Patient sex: M
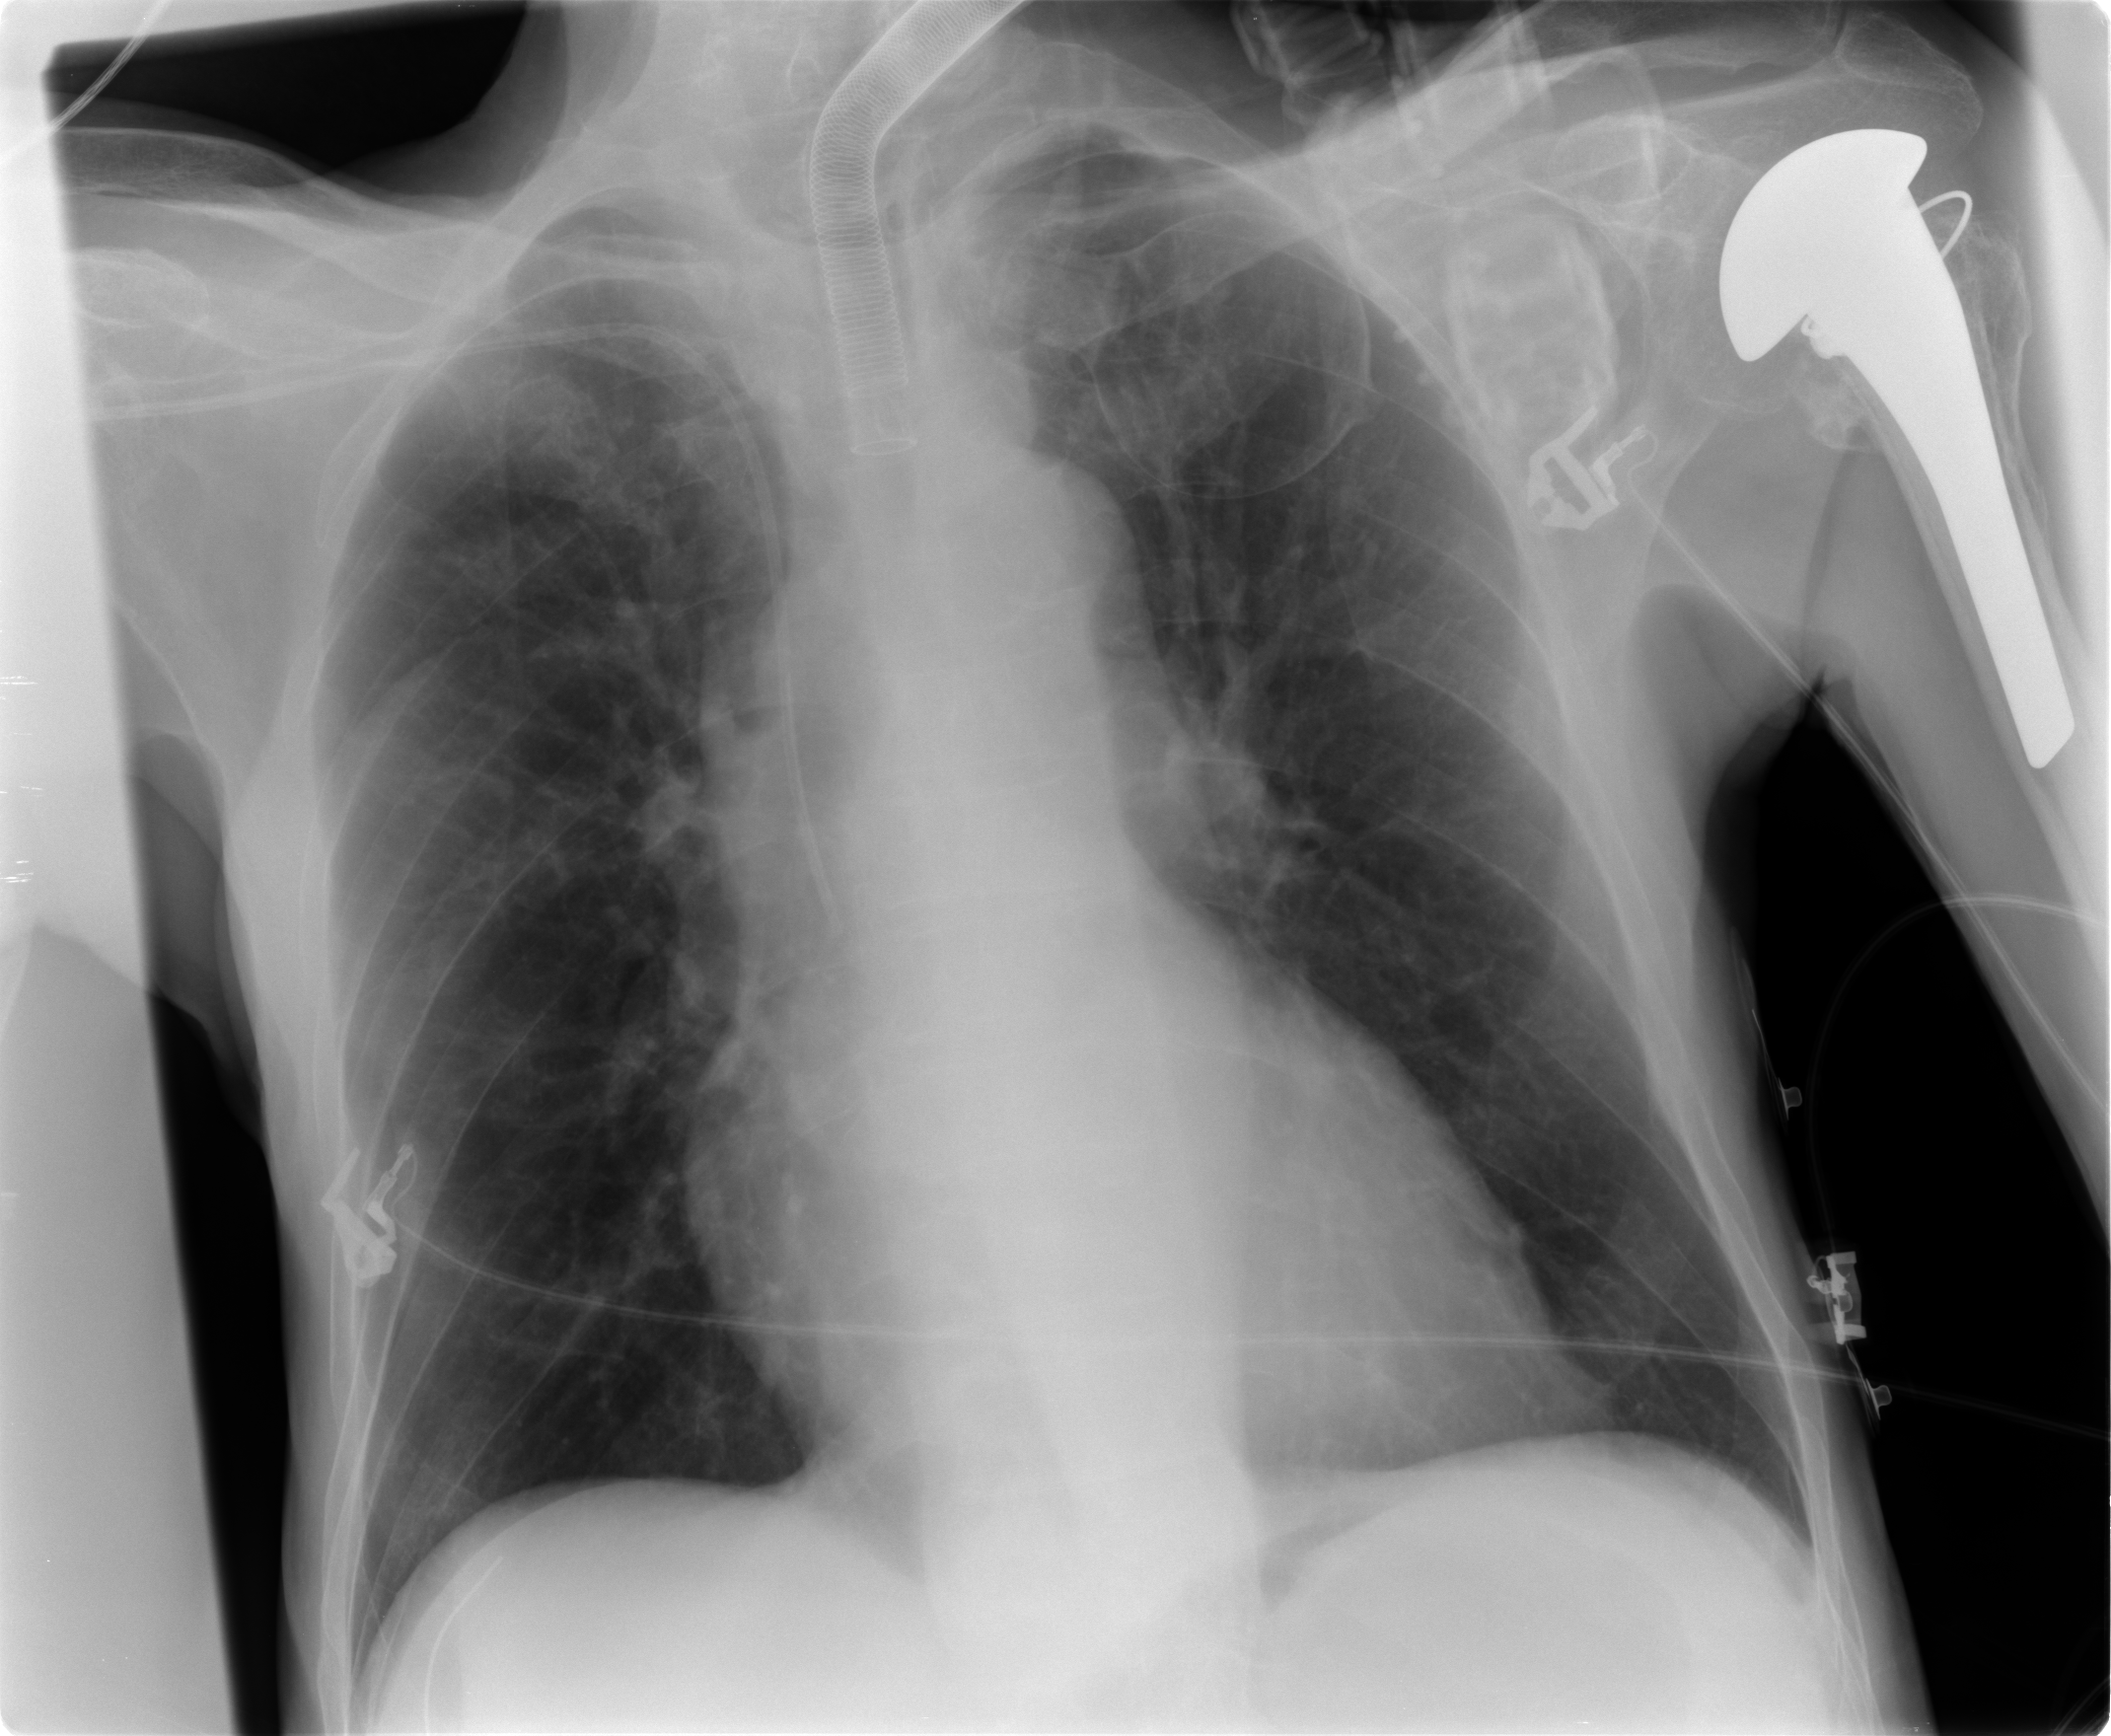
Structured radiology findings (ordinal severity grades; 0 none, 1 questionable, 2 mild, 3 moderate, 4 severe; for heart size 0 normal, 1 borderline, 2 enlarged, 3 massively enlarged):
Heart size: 0
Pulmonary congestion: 1
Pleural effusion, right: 0
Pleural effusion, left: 0
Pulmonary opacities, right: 0
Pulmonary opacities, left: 0
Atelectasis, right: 0
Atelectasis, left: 0